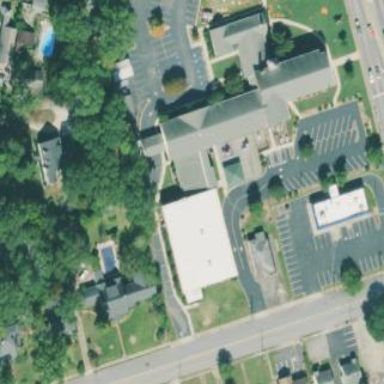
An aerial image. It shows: Beautiful church building.